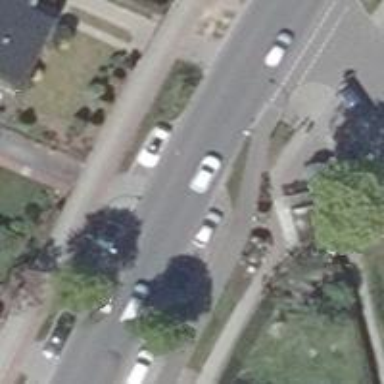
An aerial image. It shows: Secondary road with asphalt surface. There are sidewalks on both sides and track for cycling in both directions.